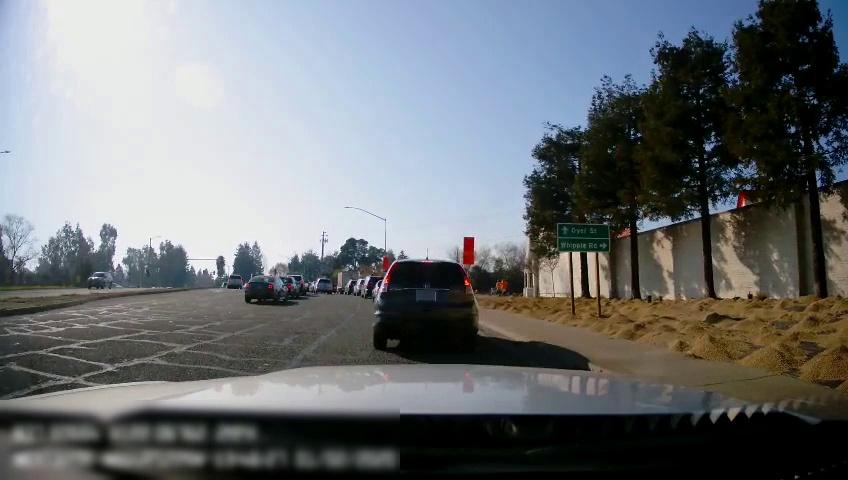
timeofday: Day
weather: Sunny
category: Drivable Space
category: Drivable Space
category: Pedestrians
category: Pedestrians
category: Vehicles | Car
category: Vehicles | SUV
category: Vehicles | Truck
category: Vehicles | Car
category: Vehicles | Car
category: Vehicles | Car
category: Vehicles | Car
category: Vehicles | SUV
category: Vehicles | SUV
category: Vehicles | Car
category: Vehicles | SUV
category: Vehicles | SUV
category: Vehicles | SUV
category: Vehicles | Car
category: Traffic | Signs
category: Traffic | Signs
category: Traffic | Signs